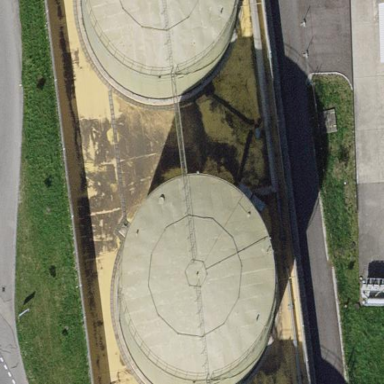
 man-made structure designed for storing gases."